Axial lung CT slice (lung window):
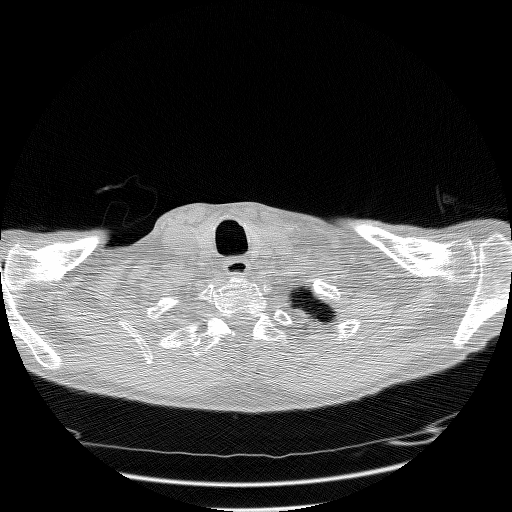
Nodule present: no